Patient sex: M
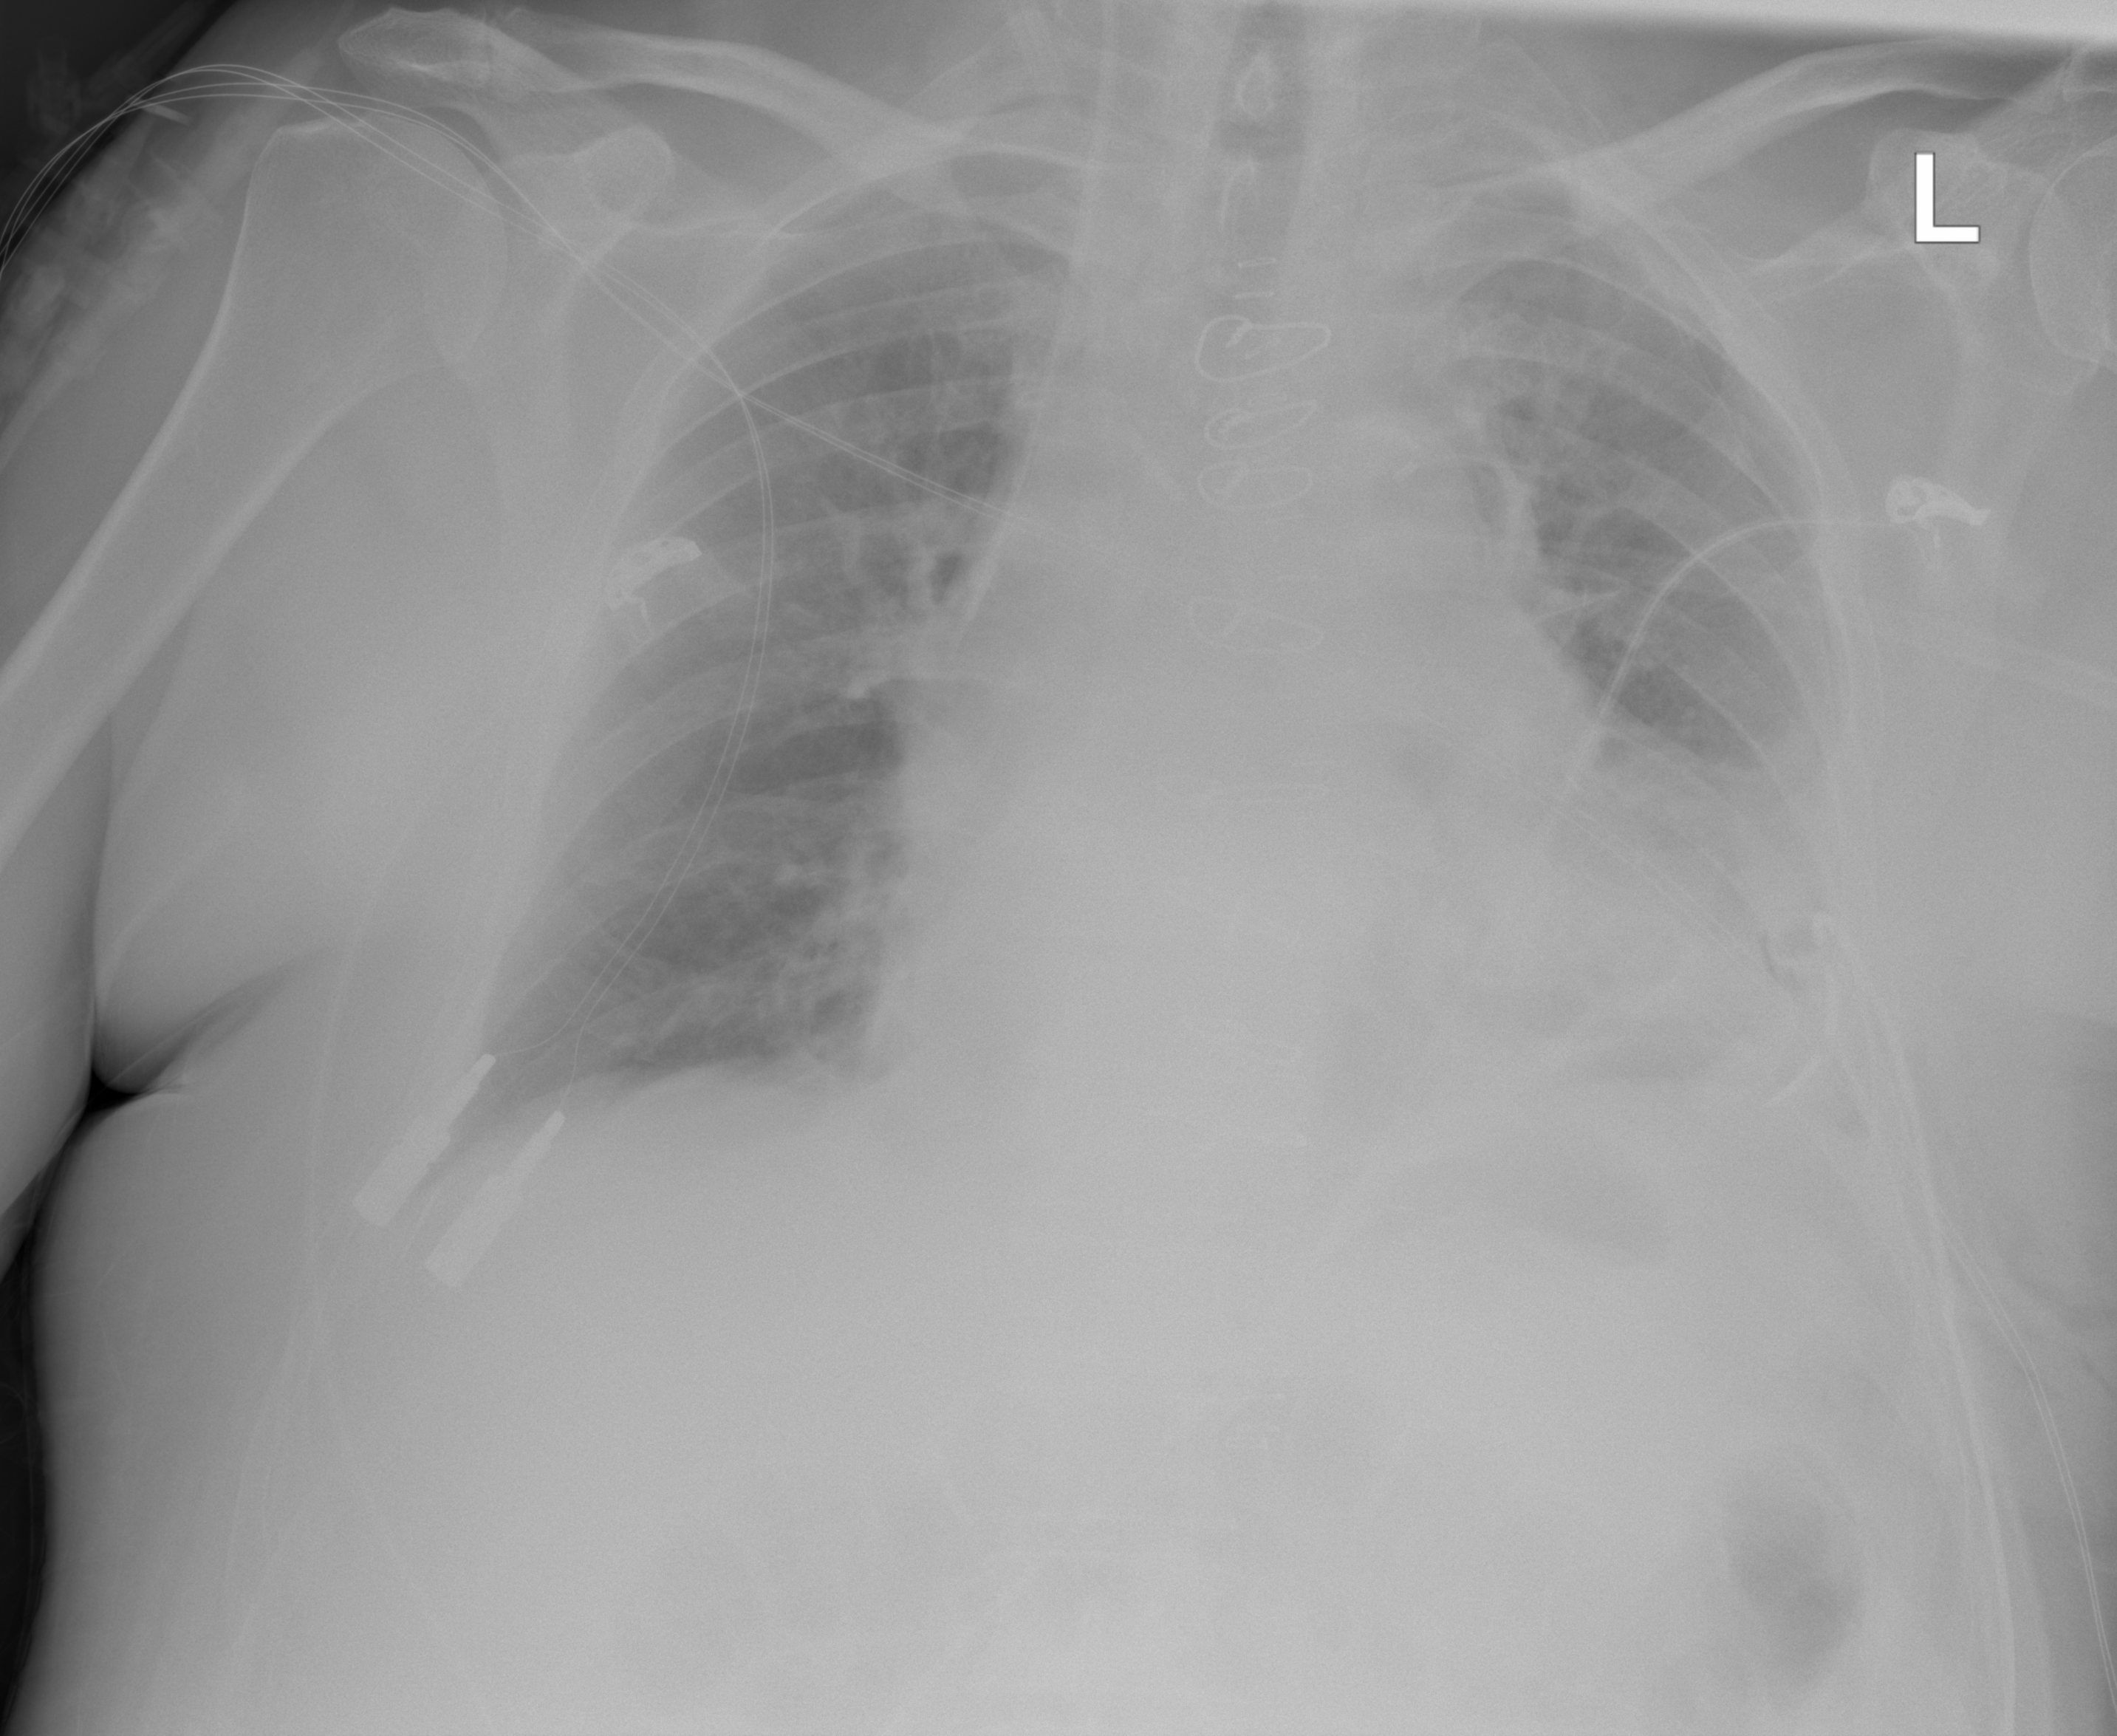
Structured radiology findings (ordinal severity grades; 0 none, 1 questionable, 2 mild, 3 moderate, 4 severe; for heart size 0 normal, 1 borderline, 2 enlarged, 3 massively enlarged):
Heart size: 2
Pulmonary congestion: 2
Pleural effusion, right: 0
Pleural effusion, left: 3
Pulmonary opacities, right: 0
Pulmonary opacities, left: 0
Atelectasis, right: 0
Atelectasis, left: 2